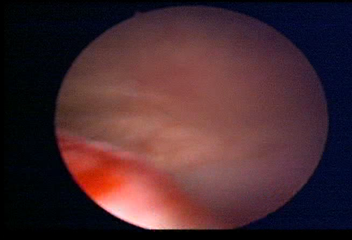
Modality: WLC
Class: Normal mucosa
Bladder cancer association: No